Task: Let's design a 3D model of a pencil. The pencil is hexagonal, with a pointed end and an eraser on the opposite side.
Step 84:
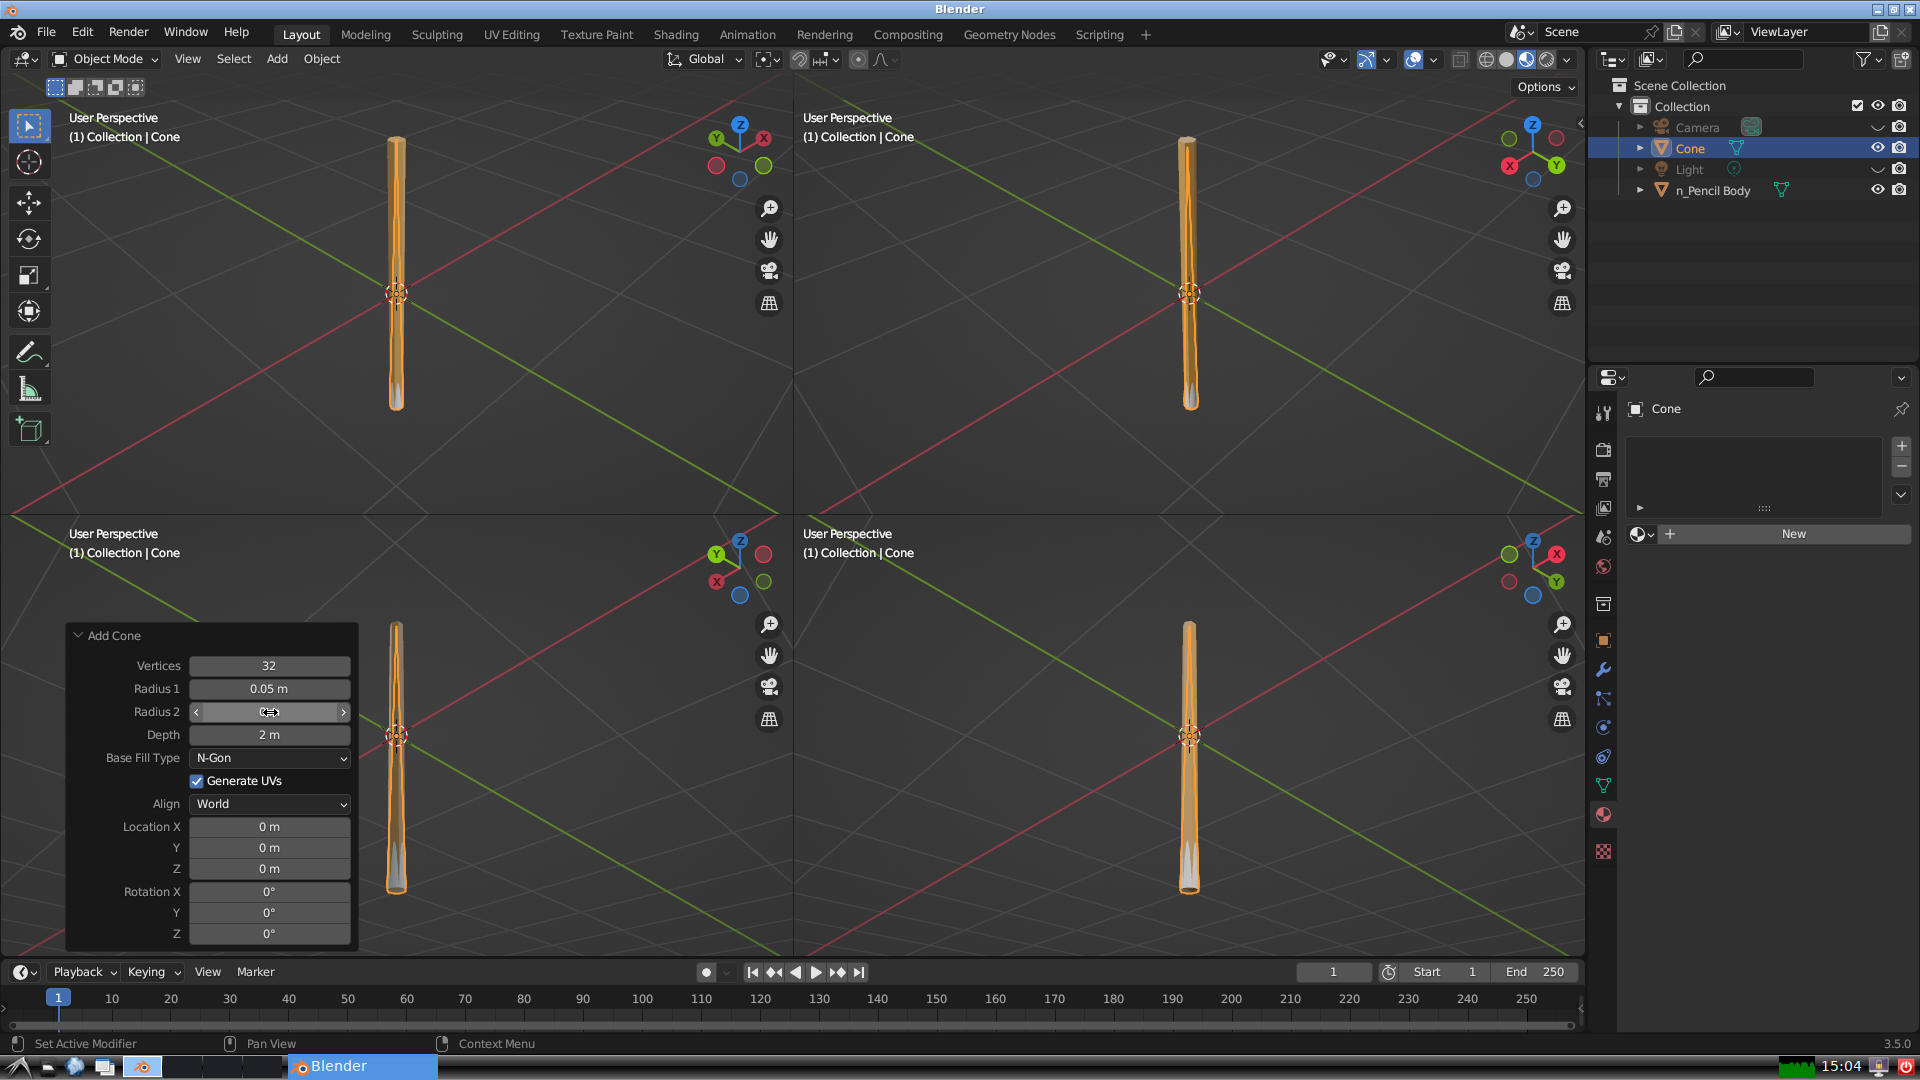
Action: {"mouse_move": [960, 540]}